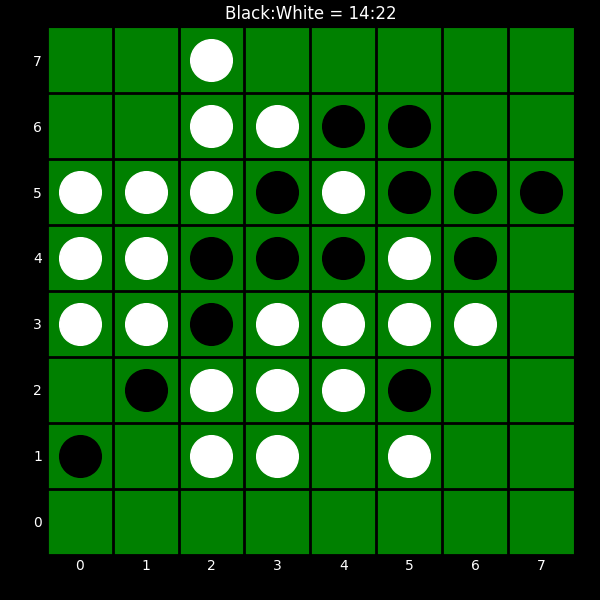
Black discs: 14
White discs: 22